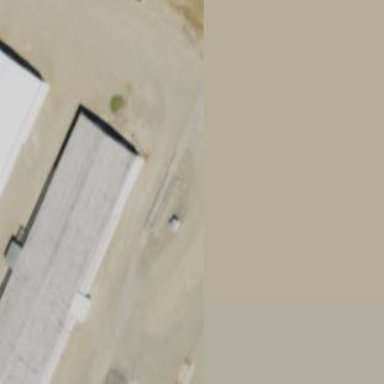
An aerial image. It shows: Warehouse building.